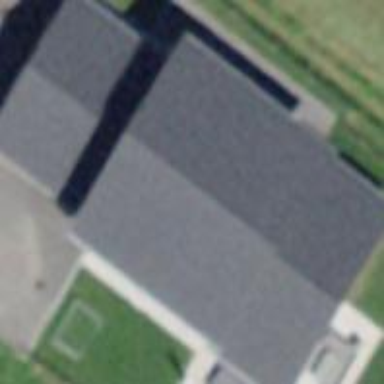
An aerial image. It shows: Building with gabled roof oriented along its length.